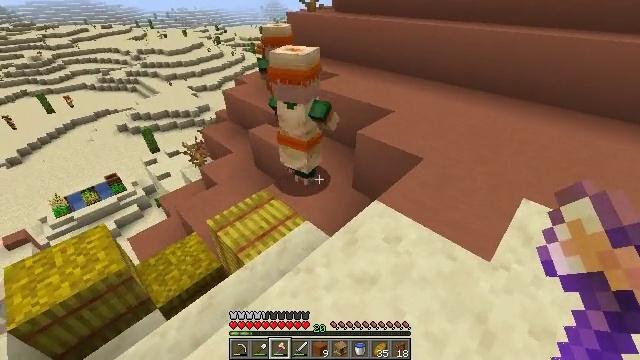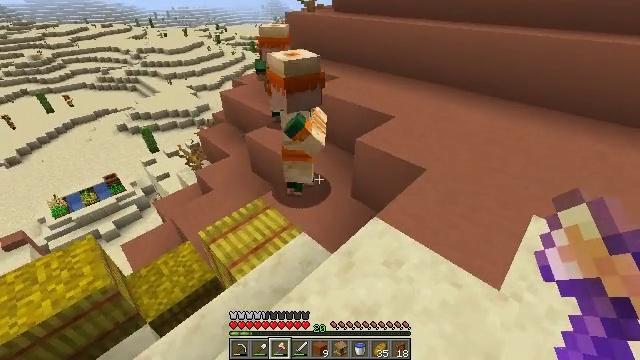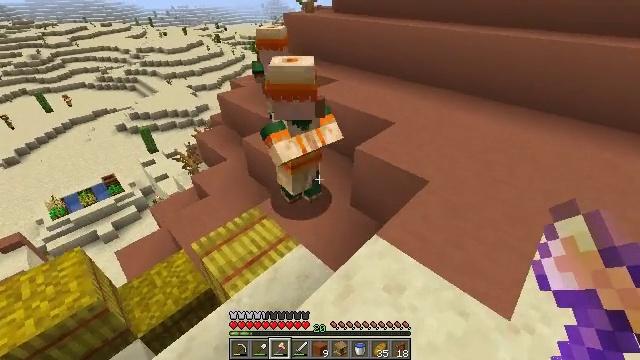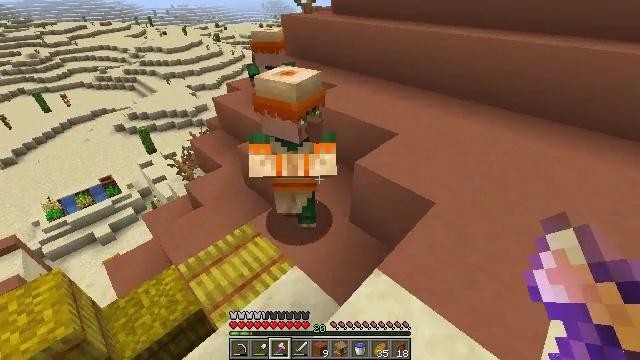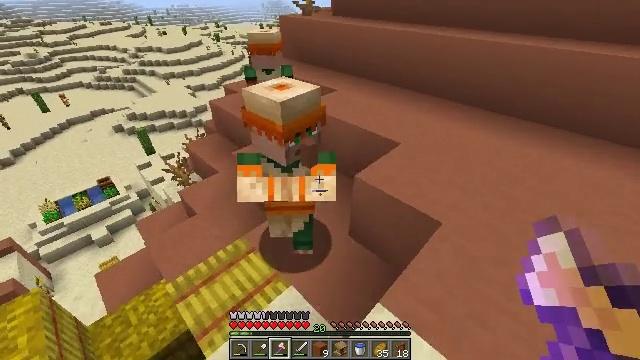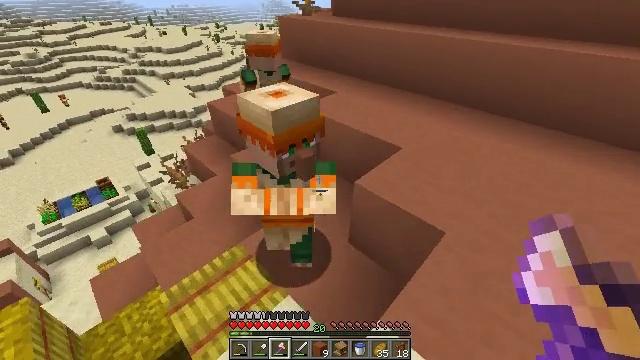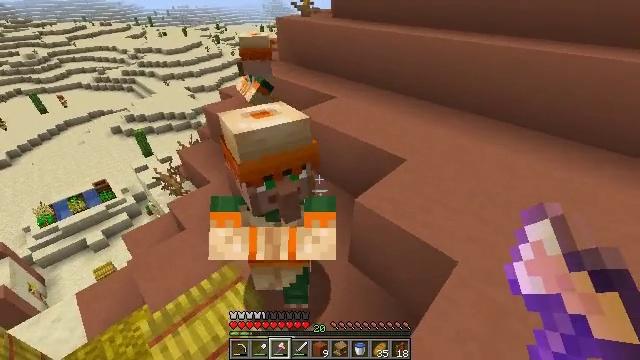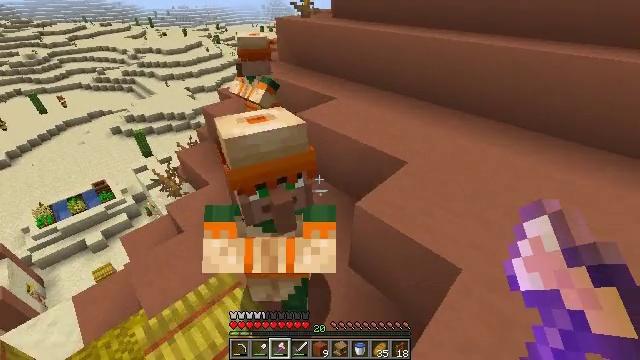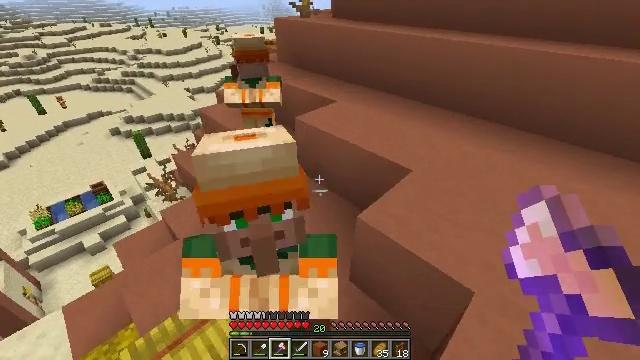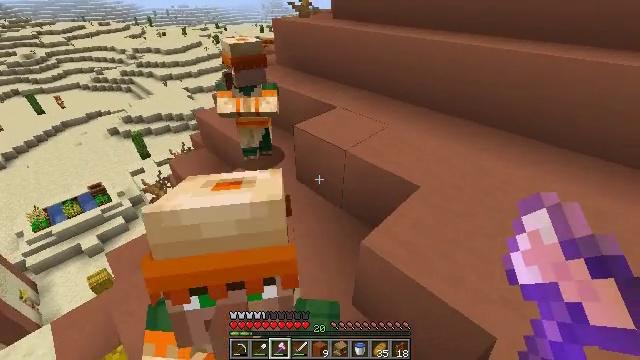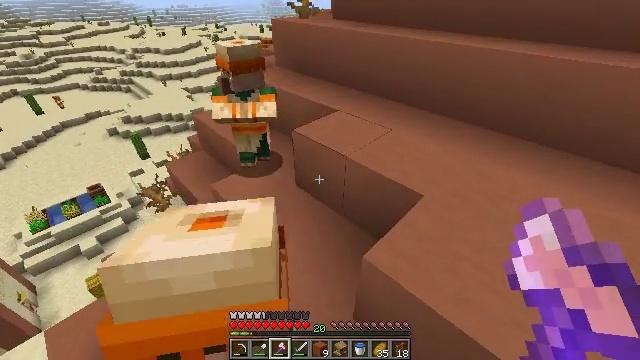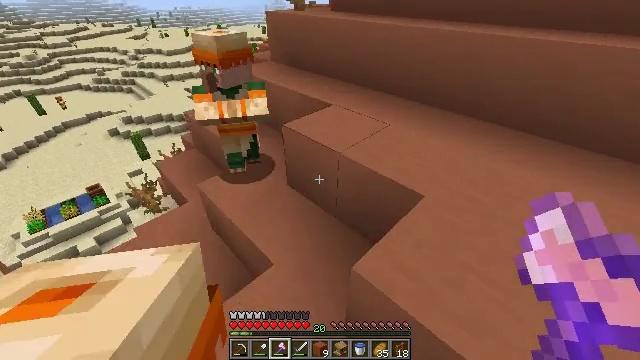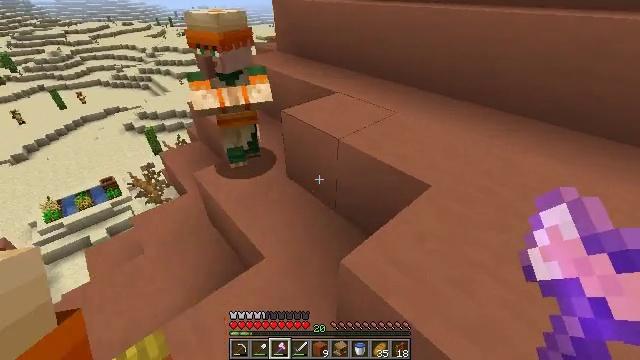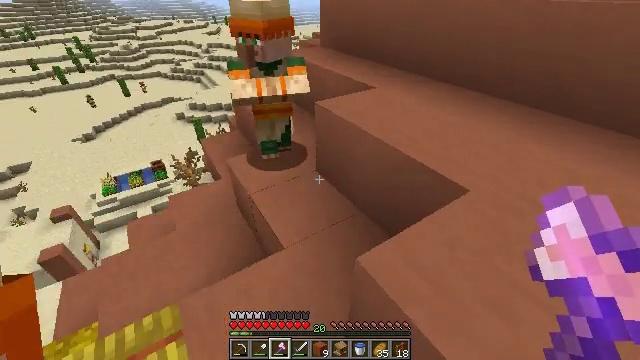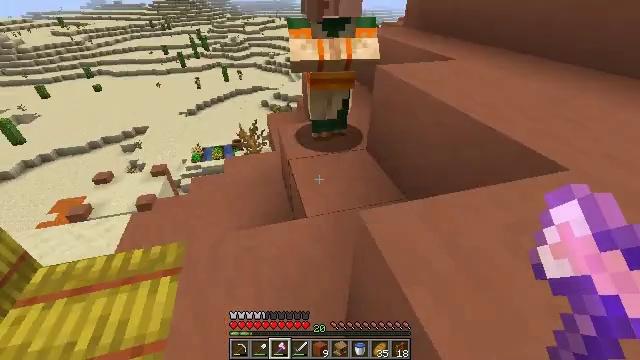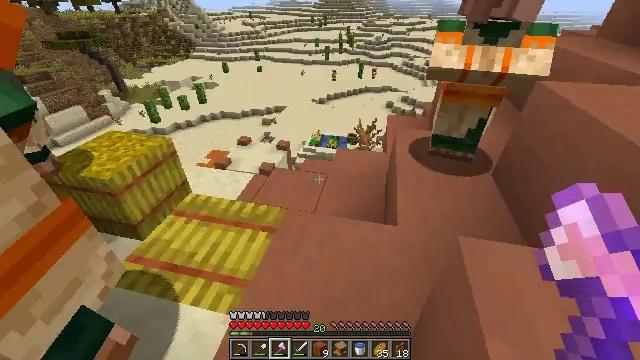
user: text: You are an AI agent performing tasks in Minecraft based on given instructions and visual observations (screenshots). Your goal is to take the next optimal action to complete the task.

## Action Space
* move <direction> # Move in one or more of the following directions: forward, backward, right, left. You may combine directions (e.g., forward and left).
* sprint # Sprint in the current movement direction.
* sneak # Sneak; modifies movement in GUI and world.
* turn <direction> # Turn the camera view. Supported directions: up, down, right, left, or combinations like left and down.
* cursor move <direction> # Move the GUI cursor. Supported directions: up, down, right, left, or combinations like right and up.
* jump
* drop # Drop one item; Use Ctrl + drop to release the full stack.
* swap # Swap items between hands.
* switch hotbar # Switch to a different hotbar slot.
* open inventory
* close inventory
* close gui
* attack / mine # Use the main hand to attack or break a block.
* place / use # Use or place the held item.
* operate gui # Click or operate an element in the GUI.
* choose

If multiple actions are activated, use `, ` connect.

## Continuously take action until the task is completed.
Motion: motion action
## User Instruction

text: Dig up the smooth sandstone block.
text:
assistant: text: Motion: move forward
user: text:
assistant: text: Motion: move forward
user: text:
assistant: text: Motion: move forward
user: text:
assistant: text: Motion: move forward
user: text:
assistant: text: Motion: move forward
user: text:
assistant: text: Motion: move forward
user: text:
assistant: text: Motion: move forward
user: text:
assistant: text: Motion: move forward
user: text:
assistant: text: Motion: move forward
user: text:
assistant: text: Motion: move forward and move right
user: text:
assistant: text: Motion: move forward and move right
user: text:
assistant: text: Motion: move forward and move right, turn left
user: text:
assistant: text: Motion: move forward and move right, turn left
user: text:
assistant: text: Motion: move right, turn left
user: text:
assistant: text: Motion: turn left
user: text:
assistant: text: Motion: turn left
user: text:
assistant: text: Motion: turn left
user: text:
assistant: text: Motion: turn left and up
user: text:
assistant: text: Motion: turn left and up
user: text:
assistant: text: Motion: turn left and up
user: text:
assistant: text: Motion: turn left and up
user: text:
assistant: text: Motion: move left, turn left and up
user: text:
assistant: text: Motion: move left
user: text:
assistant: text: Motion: move left
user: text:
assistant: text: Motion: move forward and move left, jump
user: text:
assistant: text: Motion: move forward and move left, jump
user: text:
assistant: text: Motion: move forward and move left, jump
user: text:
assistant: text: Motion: move forward and move left, jump
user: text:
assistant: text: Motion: move forward and move left, jump
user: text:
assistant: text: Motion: move forward and move left, jump